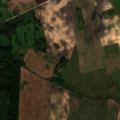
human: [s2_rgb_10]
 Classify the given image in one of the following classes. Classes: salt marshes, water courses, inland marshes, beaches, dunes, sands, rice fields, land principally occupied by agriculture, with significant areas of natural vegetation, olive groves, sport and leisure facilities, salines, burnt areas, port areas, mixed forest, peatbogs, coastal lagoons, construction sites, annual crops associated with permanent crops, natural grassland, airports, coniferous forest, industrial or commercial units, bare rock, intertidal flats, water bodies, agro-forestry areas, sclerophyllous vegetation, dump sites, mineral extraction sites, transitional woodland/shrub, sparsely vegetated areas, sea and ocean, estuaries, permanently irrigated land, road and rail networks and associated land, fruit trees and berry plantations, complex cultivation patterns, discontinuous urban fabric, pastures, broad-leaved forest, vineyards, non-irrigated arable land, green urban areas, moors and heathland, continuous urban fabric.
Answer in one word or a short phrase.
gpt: non-irrigated arable land, complex cultivation patterns, mixed forest, transitional woodland/shrub